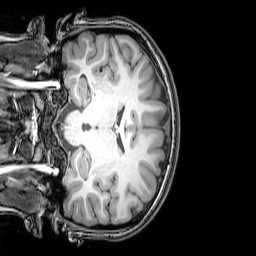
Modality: T1w
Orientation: coronal
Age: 21
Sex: female
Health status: healthy
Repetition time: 0.081 s
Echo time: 0.037 s